Here is the wavelet time-frequency representation (scalogram) of a rolling-element bearing's vibration measurement. Classify the bearing condition as one of: normal, inner_race, outer_race, ball.
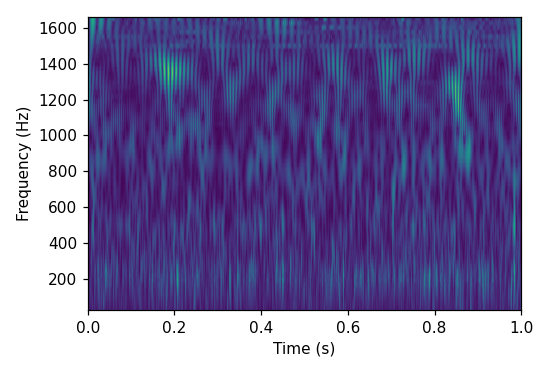
Answer: normal